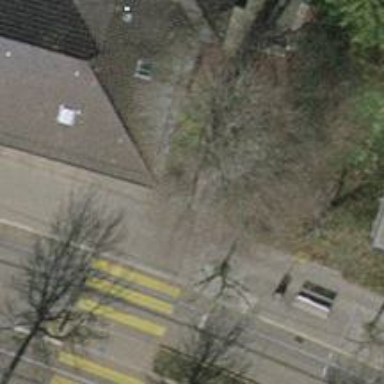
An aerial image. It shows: Paved footway.